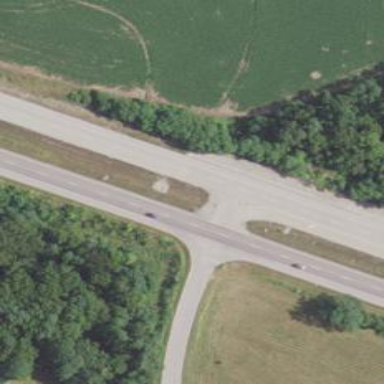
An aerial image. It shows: Primary highway expressway with embankment on the right.